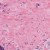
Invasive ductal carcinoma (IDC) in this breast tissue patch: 0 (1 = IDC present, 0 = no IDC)